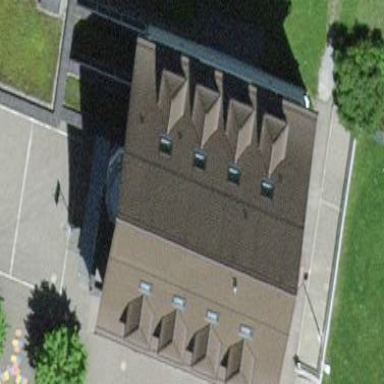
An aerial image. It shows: School building.